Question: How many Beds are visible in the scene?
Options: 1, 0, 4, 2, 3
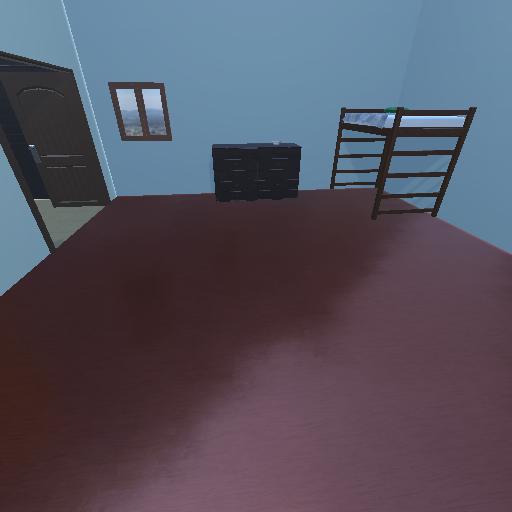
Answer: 1